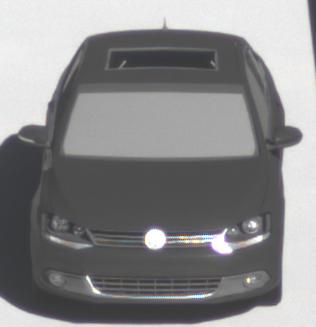
Make: VW
Model: Jetta 1.2 TSI
Detailed model: Jetta (IV)
Model produced from: 2011/01
Model produced until: 2014/08
Doors: 4
Color: black
Road condition: dry road
Daytime: morning or afternoon
Contrast: high contrast